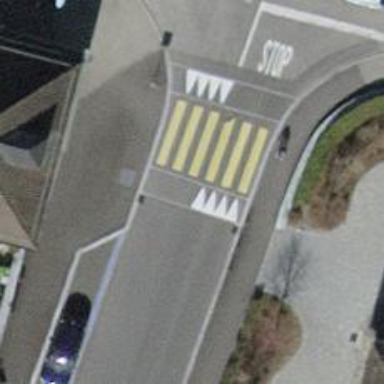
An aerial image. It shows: Table-style traffic calming feature.